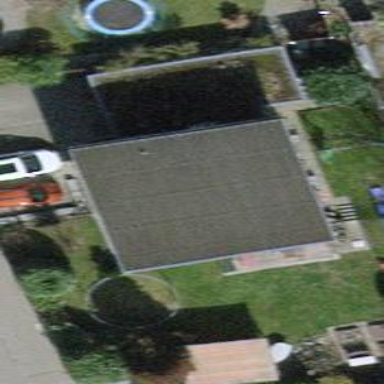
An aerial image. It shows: Detached building.